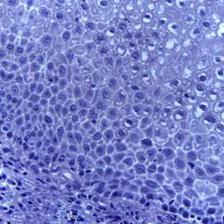
Diagnosis: OSCC